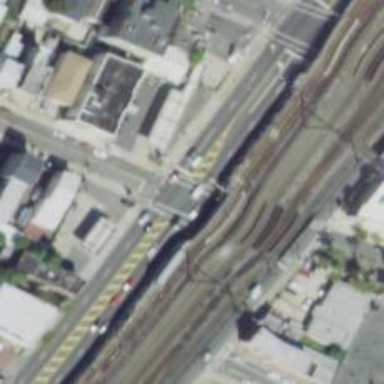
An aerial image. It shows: Bridge with electrified railway tracks featuring contact line.